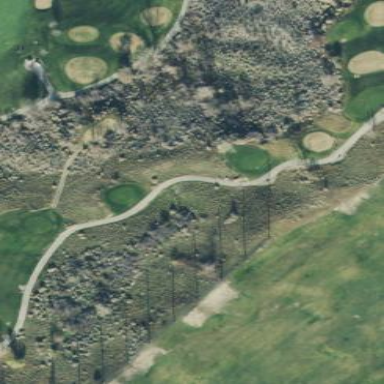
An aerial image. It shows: Rough grassy area used for golf.